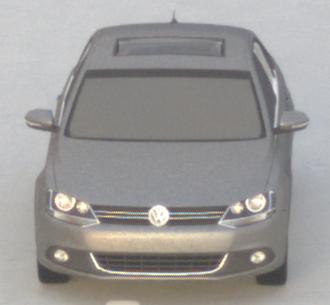
Make: VW
Model: Jetta 1.2 TSI
Detailed model: Jetta (IV)
Model produced from: 2011/01
Model produced until: 2014/08
Doors: 4
Color: gray
Road condition: dry road
Daytime: sunrise or sunset
Contrast: low contrast